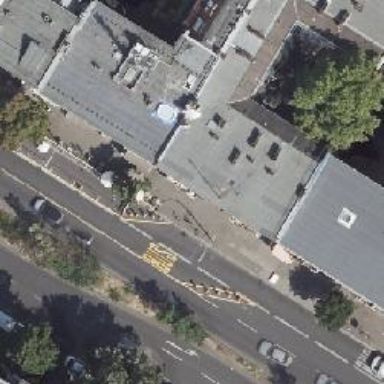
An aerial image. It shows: Cafe.